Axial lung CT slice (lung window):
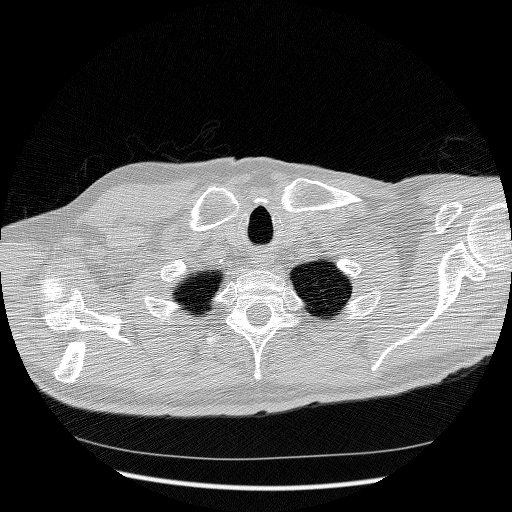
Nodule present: no